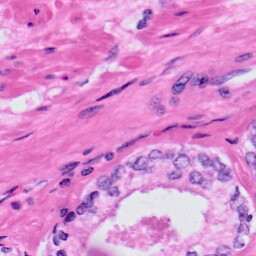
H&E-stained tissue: Prostate